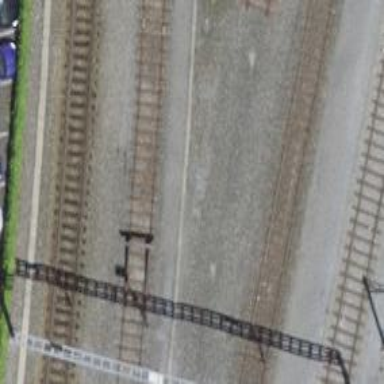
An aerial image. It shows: Railway buffer stop.